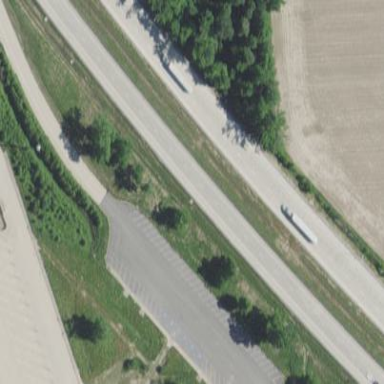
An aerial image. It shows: Rest area on the road.